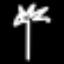
Label: palm tree